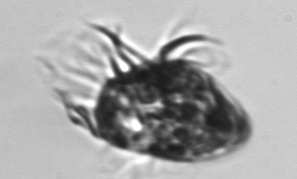
Label: Pelagostrobilidium